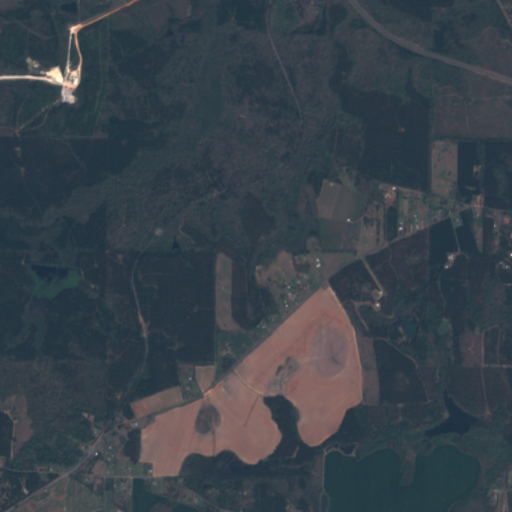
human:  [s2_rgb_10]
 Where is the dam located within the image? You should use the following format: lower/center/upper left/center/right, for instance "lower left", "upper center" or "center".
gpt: The dam is located in the center left of the image.
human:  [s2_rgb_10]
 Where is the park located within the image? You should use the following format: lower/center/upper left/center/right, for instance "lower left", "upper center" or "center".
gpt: The park is located in the lower left of the image.
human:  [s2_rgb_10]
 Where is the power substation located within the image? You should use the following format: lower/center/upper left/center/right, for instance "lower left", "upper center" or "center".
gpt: The power substation is located in the upper left of the image.
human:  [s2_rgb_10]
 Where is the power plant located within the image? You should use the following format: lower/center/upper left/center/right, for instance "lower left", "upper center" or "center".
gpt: There is no power plant in the image.